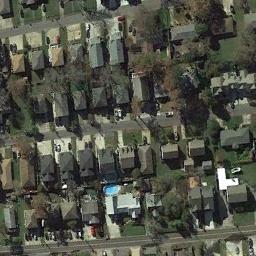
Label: dense_residential